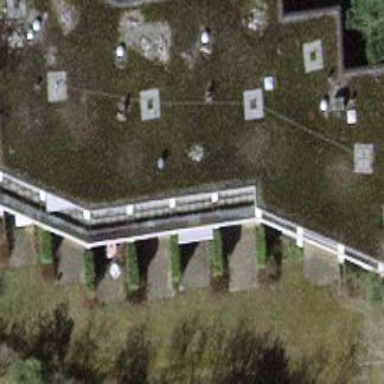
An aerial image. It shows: Residential building serving as nursing home.